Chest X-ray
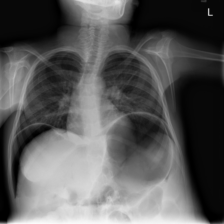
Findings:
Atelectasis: negative
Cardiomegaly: negative
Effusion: negative
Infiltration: negative
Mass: negative
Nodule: negative
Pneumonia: negative
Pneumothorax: negative
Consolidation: negative
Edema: negative
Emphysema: negative
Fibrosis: negative
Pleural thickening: negative
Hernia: negative